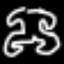
Label: frog